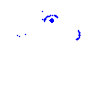
Particle: proton